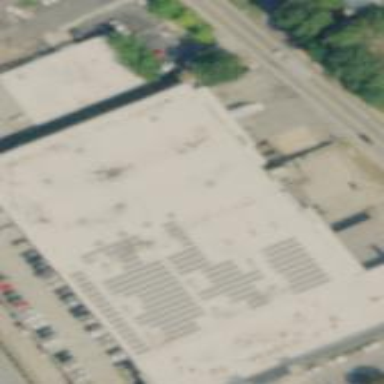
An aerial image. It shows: Outdoor retail building with flat roof.